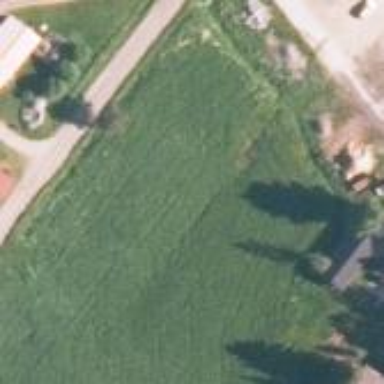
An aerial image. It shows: Area covered with grass.